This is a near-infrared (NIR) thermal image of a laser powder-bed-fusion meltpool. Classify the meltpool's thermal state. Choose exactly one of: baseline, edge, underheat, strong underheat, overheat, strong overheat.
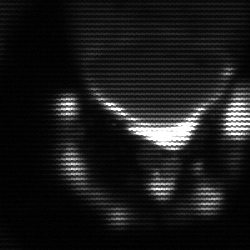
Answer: edge